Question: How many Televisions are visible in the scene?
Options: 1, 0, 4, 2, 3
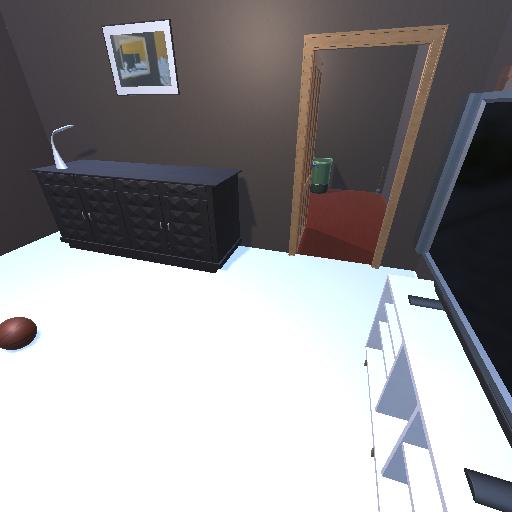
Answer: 1